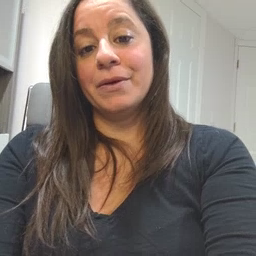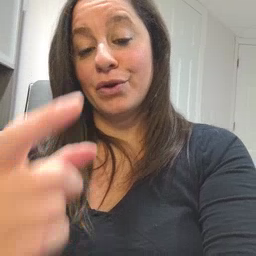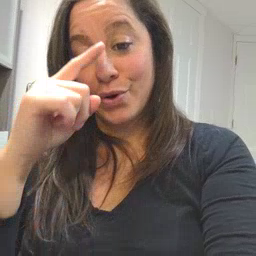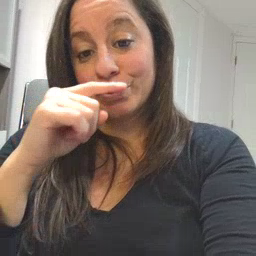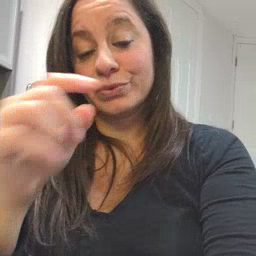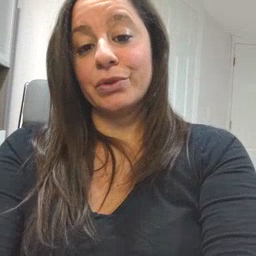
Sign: noisy